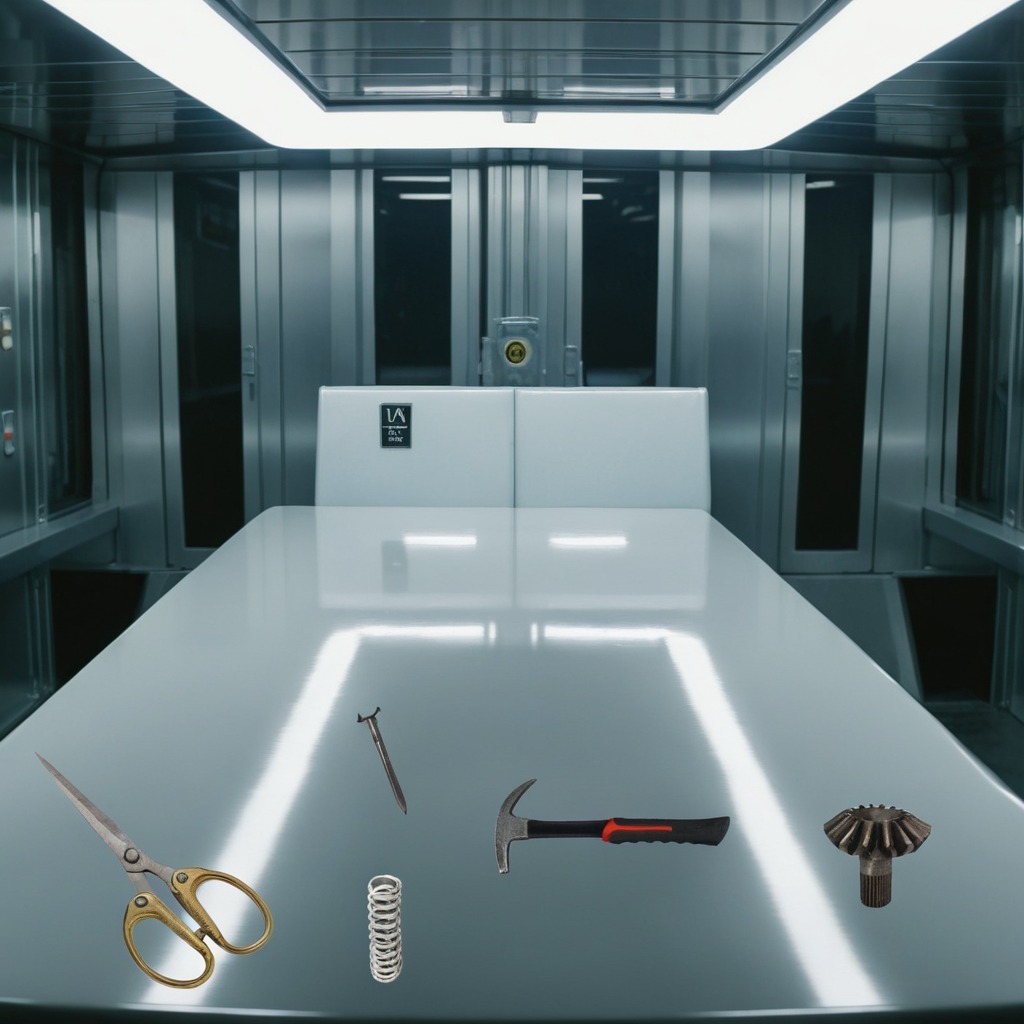
A steel gear with teeth, a hammer, an iron nail, a coiled metal spring, and a pair of scissors are lying on the high-gloss table in a ship maintenance bay industrial lighting.